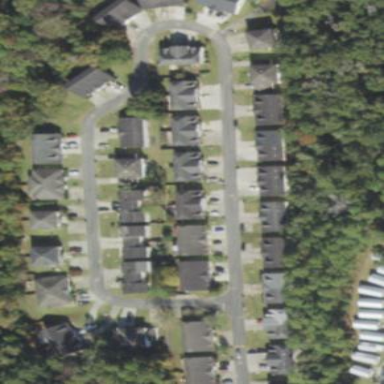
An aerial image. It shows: This residential area consists of single-family homes.